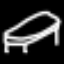
Label: bed